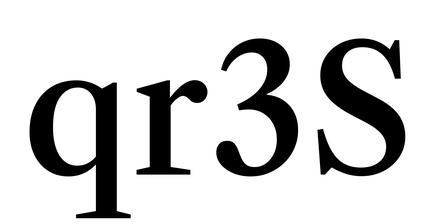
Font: LibreCaslonText_Medium